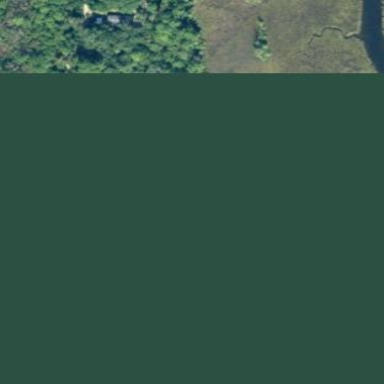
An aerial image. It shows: Swamp in wetland area.